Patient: sex M, age 53
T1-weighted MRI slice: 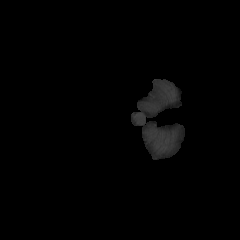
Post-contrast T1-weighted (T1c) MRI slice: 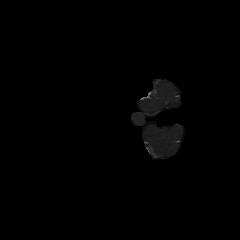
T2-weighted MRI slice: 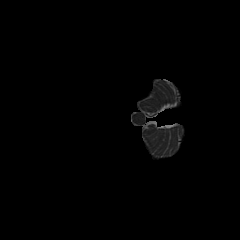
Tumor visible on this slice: no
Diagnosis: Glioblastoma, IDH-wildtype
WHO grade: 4